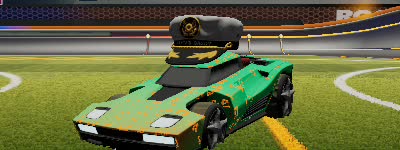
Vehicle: breakout